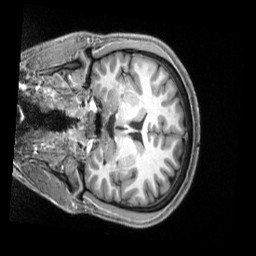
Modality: T1w
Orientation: coronal
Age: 30
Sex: male
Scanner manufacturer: siemens
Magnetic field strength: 3 T
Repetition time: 2.3 s
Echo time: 0.00229 s